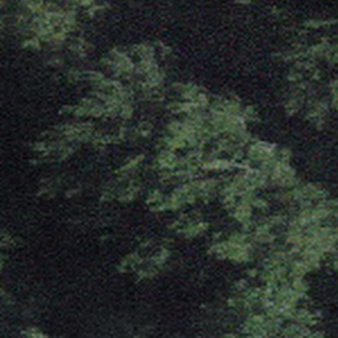
Label: other